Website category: jobs
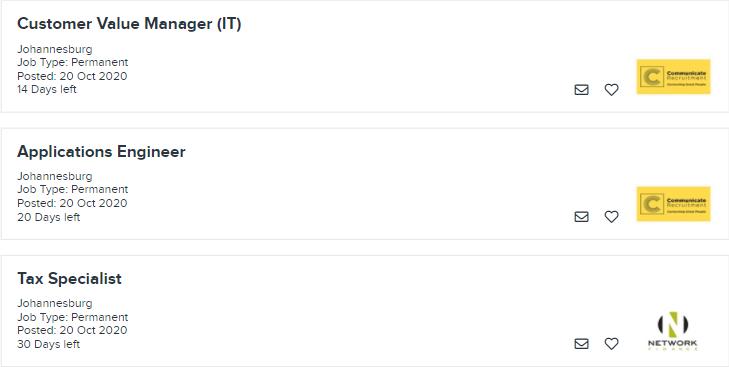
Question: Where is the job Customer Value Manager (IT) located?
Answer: Johannesburg

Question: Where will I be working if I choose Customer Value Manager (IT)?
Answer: Johannesburg

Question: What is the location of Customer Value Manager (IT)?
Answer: Johannesburg

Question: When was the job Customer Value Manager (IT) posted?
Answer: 20 Oct 2020

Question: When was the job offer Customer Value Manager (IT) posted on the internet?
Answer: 20 Oct 2020

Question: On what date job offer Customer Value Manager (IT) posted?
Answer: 20 Oct 2020

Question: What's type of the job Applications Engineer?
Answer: Job Type: Permanent

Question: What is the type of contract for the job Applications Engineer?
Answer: Job Type: Permanent

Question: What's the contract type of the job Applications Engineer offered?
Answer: Job Type: Permanent

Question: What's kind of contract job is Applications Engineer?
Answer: Job Type: Permanent

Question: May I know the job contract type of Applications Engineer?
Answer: Job Type: Permanent

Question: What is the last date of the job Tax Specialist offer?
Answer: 30 Days left

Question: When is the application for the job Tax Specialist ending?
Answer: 30 Days left

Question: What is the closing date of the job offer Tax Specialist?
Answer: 30 Days left

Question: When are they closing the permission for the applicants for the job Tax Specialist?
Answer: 30 Days left

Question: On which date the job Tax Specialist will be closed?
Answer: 30 Days left

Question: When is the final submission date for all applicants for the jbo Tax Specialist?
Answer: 30 Days left

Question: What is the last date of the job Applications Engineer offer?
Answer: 20 Days left

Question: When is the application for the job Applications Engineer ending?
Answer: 20 Days left

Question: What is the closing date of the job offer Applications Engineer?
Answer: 20 Days left

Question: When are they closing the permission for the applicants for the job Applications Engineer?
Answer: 20 Days left

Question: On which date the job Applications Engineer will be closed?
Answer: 20 Days left

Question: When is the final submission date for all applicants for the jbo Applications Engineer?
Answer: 20 Days left

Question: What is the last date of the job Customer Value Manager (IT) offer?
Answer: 14 Days left

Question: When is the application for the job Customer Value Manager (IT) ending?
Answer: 14 Days left

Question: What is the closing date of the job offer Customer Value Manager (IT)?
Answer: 14 Days left

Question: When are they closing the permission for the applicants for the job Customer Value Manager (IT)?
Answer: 14 Days left

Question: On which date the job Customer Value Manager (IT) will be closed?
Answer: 14 Days left

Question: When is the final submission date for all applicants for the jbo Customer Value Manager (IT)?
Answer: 14 Days left